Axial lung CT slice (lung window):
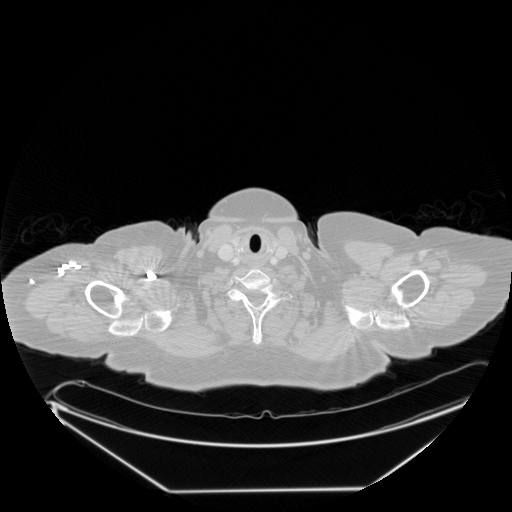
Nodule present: no